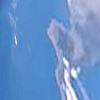
Label: water